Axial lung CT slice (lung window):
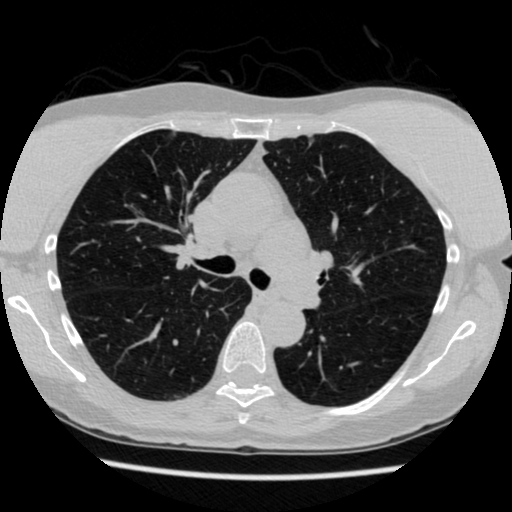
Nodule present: no